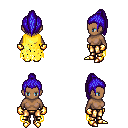
a pixel art fantasy rpg character, female body template, human, dark skin, yellow tattered cape, gold greaves, blue long topknot hairstyle, gold gloves, gold boots, four views (front, back, left, right), 2x2 character sprite sheet, small pixel art, hard edges, no anti-aliasing